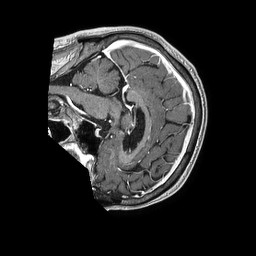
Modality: T1w
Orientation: sagittal
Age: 61
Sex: male
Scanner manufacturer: philips
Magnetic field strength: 1.5 T
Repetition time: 0.007621 s
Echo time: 0.003501 s